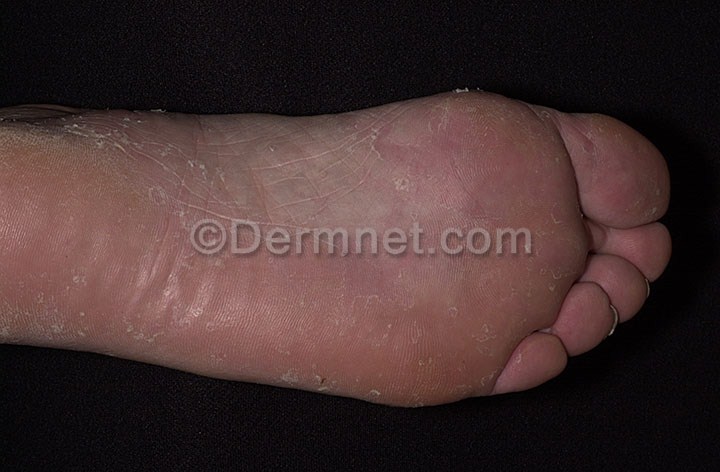
Disease: Tinea Ringworm Candidiasis and other Fungal Infections